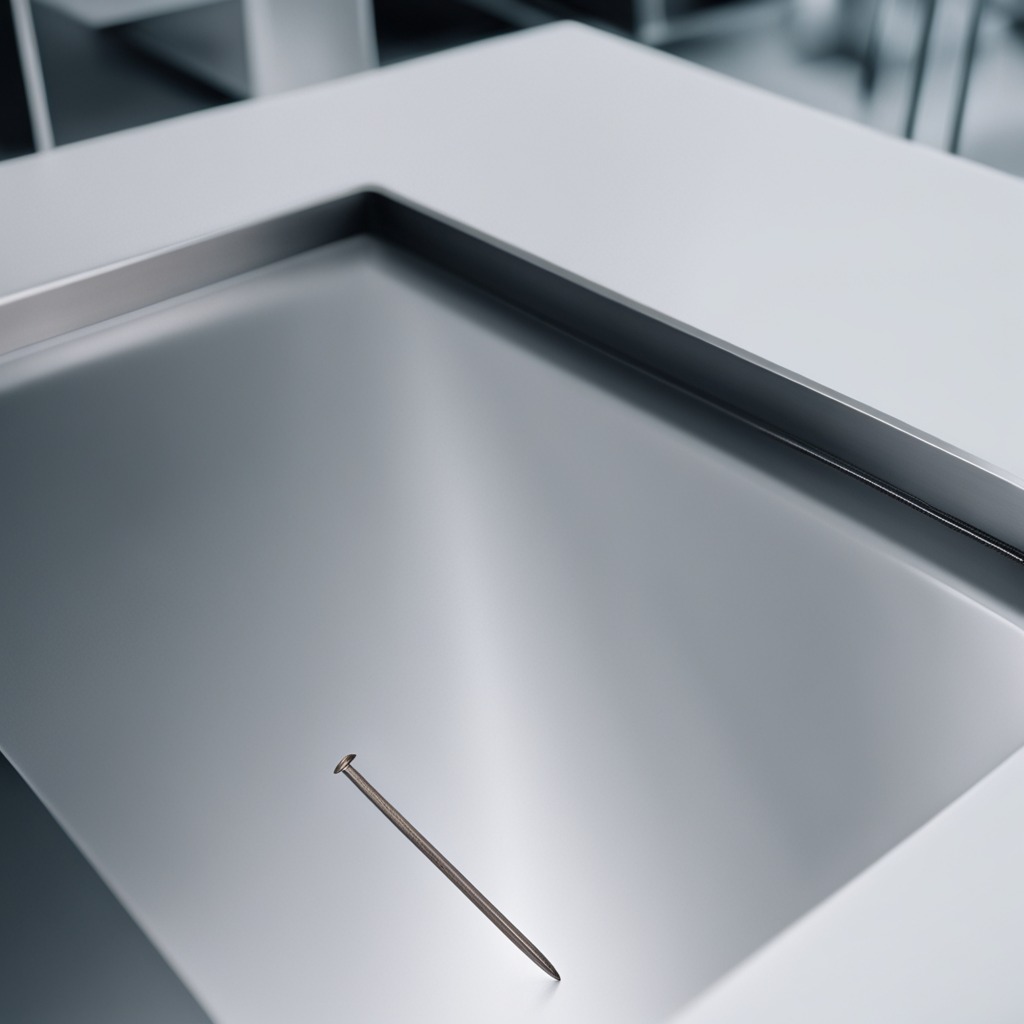
An iron nail is lying on the stainless steel table.